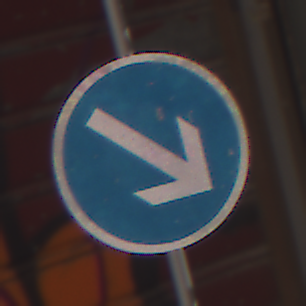
Verkehrszeichen: VorgeschriebeneVorbeifahrtRechts
Umgebung: Outdoor, Urban
Tageszeit: MorningAfternoon
Wetter: Clear
Licht: Natural
Jahreszeit: NotSpecified
Kontrast: MediumContrast